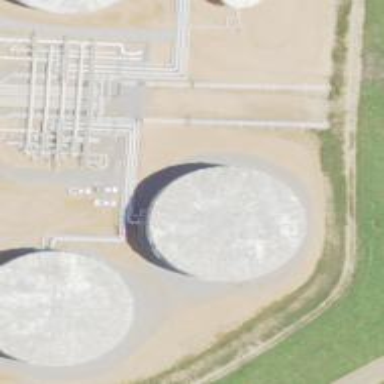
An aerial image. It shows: Storage tank created as man-made structure.